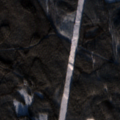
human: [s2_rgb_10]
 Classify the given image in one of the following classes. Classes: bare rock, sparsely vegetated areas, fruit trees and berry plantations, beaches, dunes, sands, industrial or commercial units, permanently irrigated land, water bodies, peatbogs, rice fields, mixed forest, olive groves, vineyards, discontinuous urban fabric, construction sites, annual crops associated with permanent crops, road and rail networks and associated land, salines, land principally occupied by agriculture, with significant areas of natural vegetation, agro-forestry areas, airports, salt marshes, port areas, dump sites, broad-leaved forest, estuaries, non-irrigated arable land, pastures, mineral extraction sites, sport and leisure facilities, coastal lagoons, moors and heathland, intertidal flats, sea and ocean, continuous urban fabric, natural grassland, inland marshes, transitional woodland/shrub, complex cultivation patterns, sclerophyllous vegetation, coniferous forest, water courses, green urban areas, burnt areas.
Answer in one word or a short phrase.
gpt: coniferous forest, transitional woodland/shrub